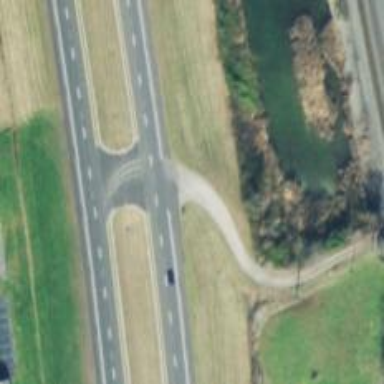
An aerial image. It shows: Simple road.